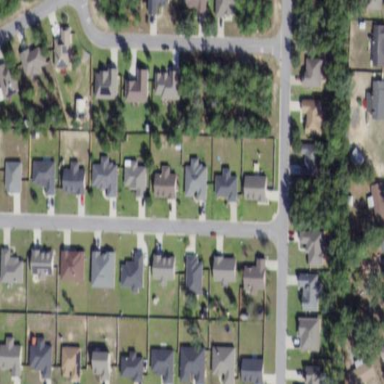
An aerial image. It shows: Residential area consisting of single-family homes.